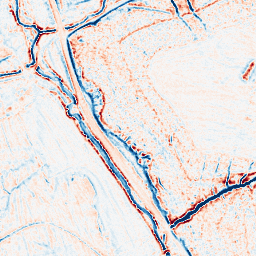
Category: edge_preserving
Decomposition family: bilateral
Decomposition parameters: d: 9
sigma_color: 50
sigma_space: 100
Upsampling method: sinc_hamming
Upsampling parameters: scale: 4
kernel_size: 8
Upsampling scale: 4